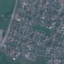
Land use / land cover class: Residential